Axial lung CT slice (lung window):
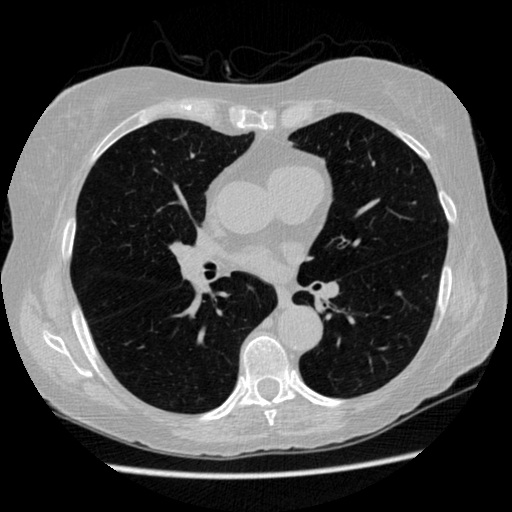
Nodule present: no